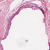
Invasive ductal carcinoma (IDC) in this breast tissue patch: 0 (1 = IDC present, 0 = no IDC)